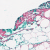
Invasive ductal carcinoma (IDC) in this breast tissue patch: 0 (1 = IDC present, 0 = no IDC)